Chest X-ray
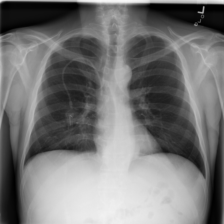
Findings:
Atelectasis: negative
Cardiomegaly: negative
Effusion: negative
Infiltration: negative
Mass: negative
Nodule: negative
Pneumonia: negative
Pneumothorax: negative
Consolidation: negative
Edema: negative
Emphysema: negative
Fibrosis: negative
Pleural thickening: negative
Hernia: negative